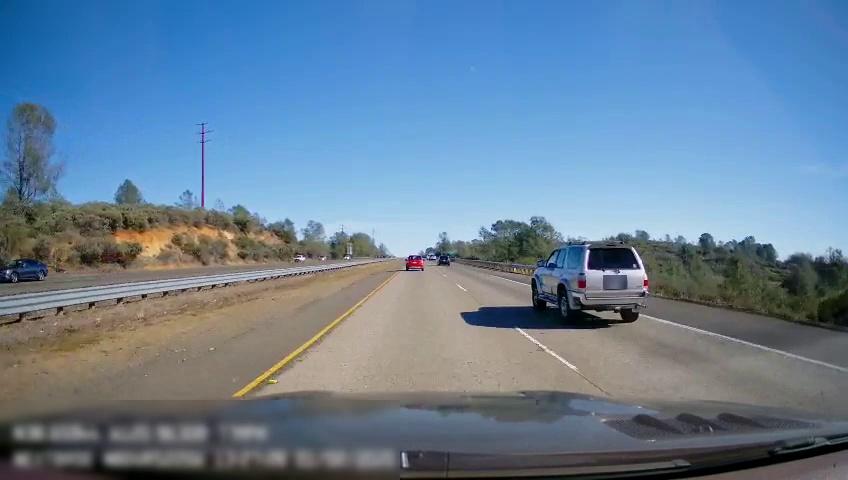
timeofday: Day
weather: Sunny
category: Drivable Space
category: Drivable Space
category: Vehicles | SUV
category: Vehicles | SUV
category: Vehicles | SUV
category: Vehicles | Car
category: Vehicles | Truck
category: Lanes | Current Lane
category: Lanes | Current Lane
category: Lanes | Alternate Lane